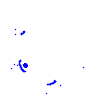
Particle: kaon